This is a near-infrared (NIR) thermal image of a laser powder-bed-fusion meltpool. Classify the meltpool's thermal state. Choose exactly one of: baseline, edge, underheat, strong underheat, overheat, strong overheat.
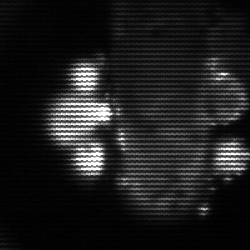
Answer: strong underheat